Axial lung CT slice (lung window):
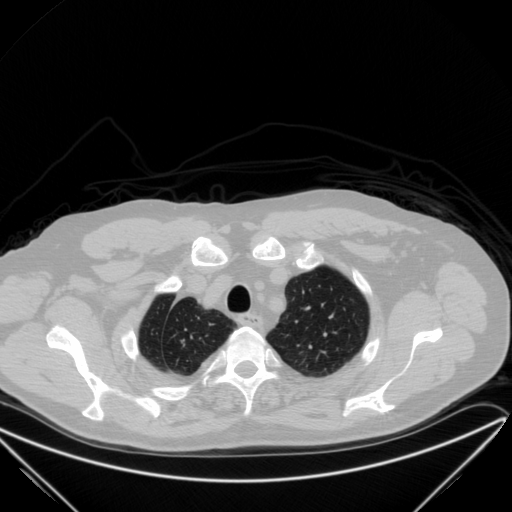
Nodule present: no